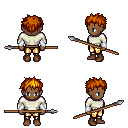
a pixel art fantasy rpg character, female body template, human, dark skin, white long-sleeve shirt, gold greaves, dark blonde bedhead hairstyle, white cloth bracers, brown shoes, spear, four views (front, back, left, right), 2x2 character sprite sheet, small pixel art, hard edges, no anti-aliasing